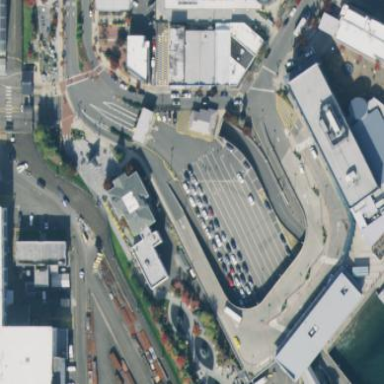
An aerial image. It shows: Asphalt surface parking lot with ferry and public transit platform.